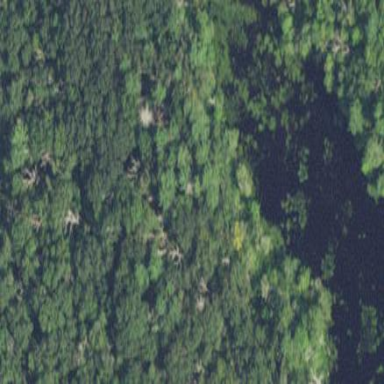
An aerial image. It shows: Needle-leaved woodland.